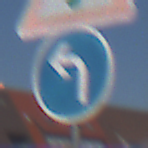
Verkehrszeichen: VorgeschriebeneFahrtrichtungLinks
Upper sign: Lichtzeichenanlage
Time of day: MorningAfternoon
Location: Outdoor (Urban)
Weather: Clear
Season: NotSpecified
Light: Natural